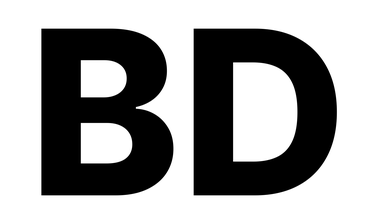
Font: Inter_ExtraBold